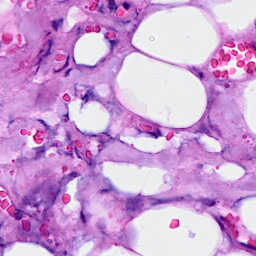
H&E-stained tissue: Breast